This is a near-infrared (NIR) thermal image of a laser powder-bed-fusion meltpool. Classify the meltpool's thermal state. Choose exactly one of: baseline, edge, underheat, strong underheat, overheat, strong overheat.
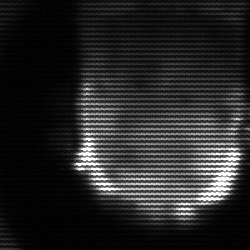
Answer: baseline